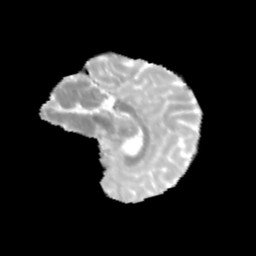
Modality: MD
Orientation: sagittal
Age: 13
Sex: female
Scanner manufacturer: siemens
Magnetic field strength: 3 T
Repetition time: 3.8 s
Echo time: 0.07 s